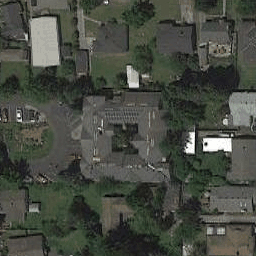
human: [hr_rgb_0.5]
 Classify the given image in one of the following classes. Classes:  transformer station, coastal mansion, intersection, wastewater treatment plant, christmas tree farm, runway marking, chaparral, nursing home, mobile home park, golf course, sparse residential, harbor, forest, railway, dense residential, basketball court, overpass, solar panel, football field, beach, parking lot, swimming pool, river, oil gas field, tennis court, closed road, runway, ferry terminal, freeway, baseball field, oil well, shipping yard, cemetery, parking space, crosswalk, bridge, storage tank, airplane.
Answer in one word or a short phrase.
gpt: nursing home